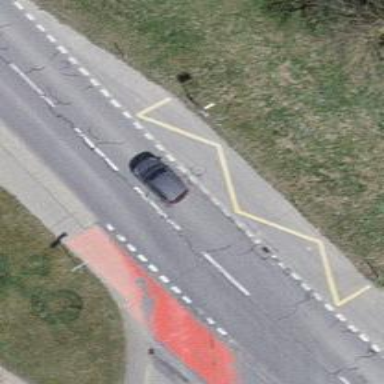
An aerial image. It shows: Bus stop with platform for public transport.